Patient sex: F
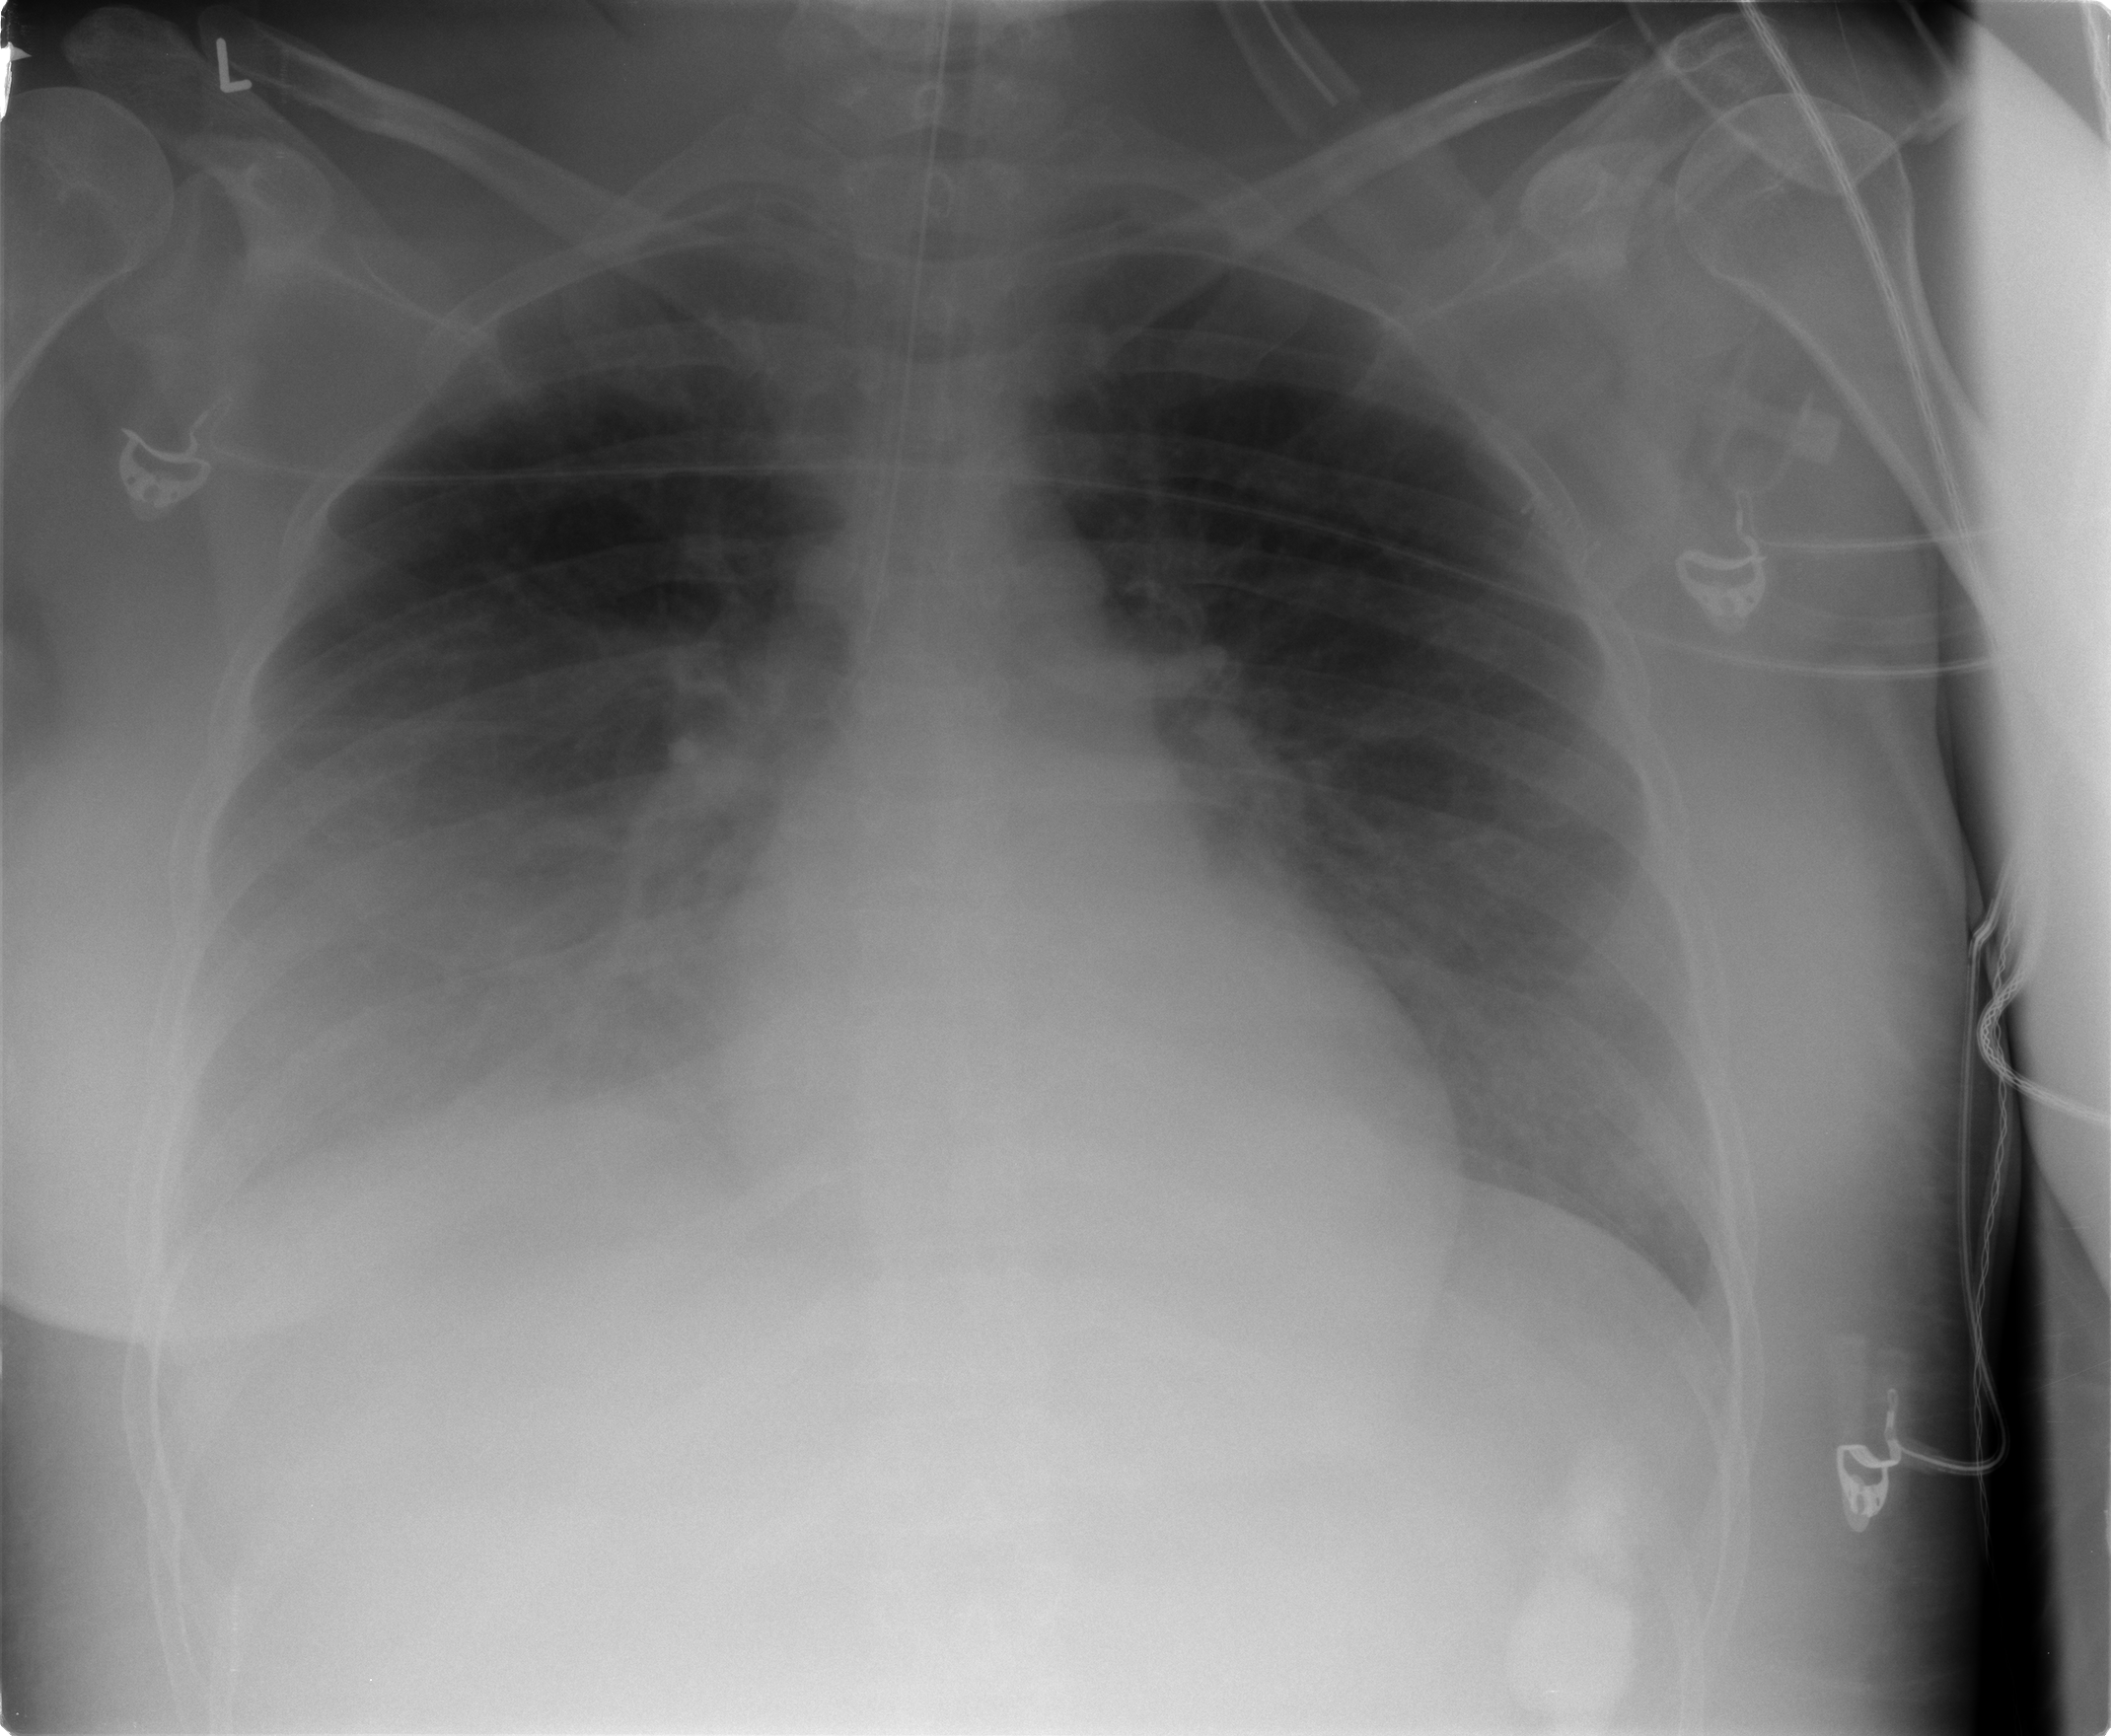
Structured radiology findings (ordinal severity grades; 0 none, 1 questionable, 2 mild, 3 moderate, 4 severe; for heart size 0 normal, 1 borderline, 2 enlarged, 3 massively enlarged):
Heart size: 1
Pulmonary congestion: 1
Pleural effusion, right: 2
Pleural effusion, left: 0
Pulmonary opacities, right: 3
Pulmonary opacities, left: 0
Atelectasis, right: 3
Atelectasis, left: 0